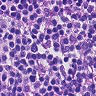
Metastatic tissue present: no